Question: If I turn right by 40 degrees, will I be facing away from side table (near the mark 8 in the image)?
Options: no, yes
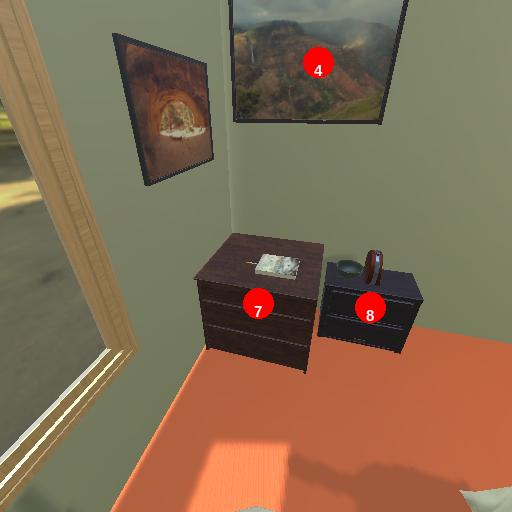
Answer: no